You are looking at the envelope spectrum of a bearing's vibration signal. The marked vertical lines are the theoretical fault frequencies for the outer race, inner race, rolling elements, and cage. What is the most likely bearing condition (normal, inner_race, outer_race, ball)?
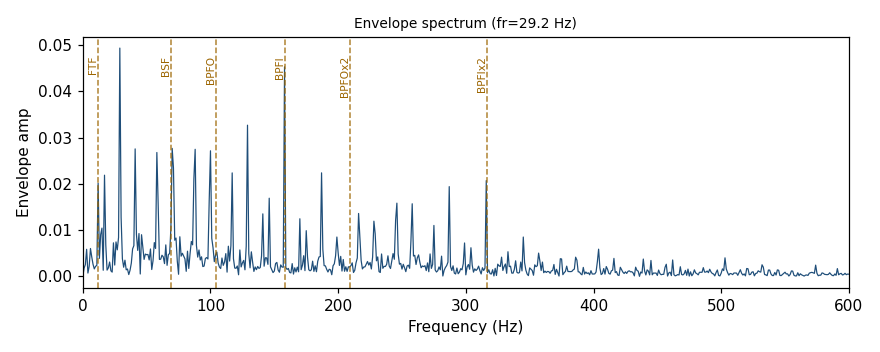
Answer: inner_race